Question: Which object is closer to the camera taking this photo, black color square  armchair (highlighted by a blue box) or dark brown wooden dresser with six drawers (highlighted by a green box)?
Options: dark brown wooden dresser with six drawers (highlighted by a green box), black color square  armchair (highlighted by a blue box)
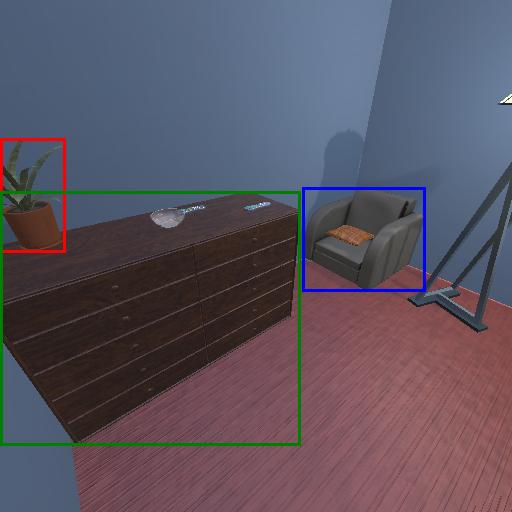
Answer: dark brown wooden dresser with six drawers (highlighted by a green box)